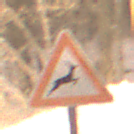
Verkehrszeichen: WildwechselLinks
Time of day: Night
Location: Outdoor (Urban)
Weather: Overcast
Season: Winter
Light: Artificial